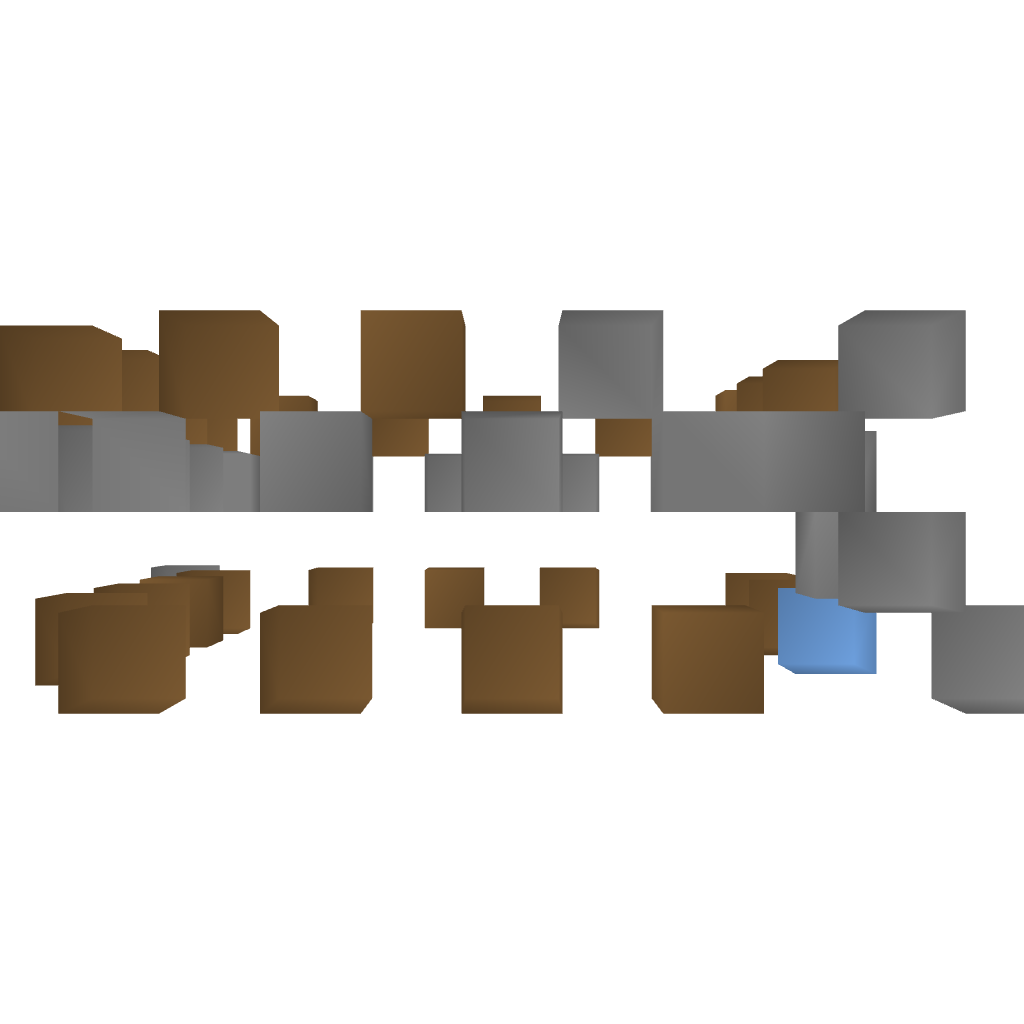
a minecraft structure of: Jingle Bells in Note Blocks bad low quality